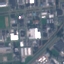
Land use / land cover class: Industrial